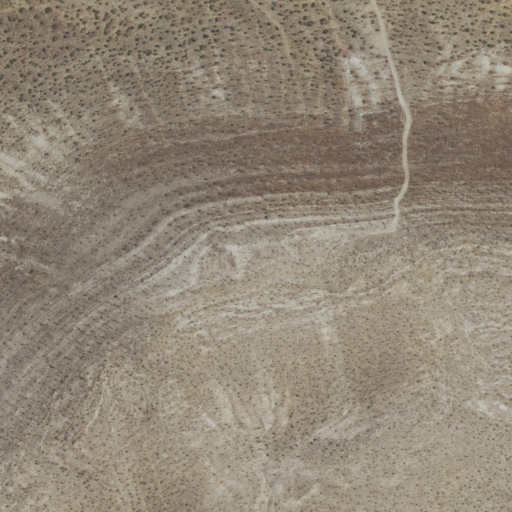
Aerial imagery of mountain in California named Brown Butte containing only shrub